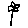
Label: flower